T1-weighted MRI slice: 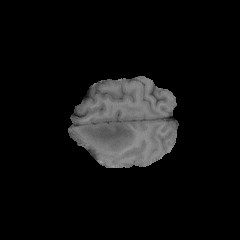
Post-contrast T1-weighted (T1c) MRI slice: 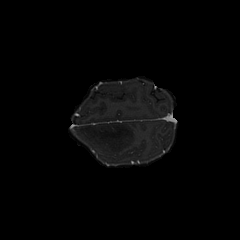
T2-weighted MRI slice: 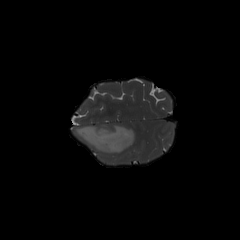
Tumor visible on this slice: yes